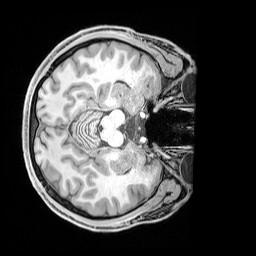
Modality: T1w
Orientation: axial
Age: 26
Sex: male
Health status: healthy
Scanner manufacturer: siemens
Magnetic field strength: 3 T
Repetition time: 1.65 s
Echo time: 0.00182 s